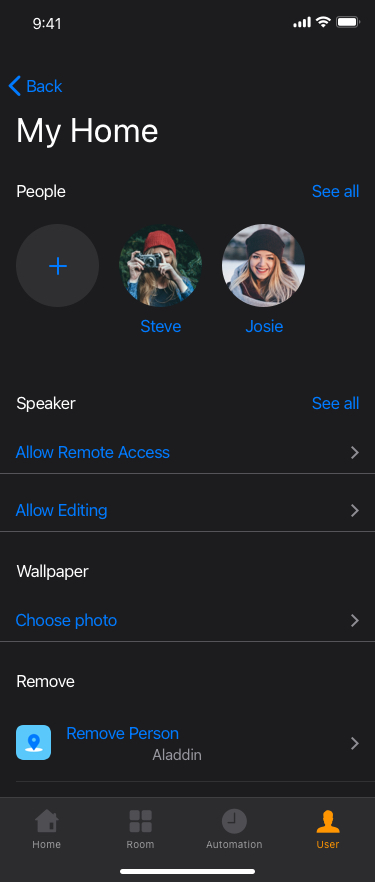
Text in this UI design:
Steve
Josie